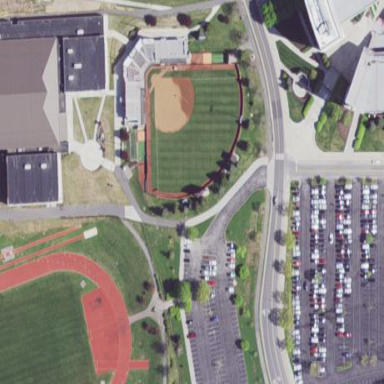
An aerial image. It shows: Softball pitch for leisure and sport activities.